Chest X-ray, AP view. Patient: 25 years old, sex M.
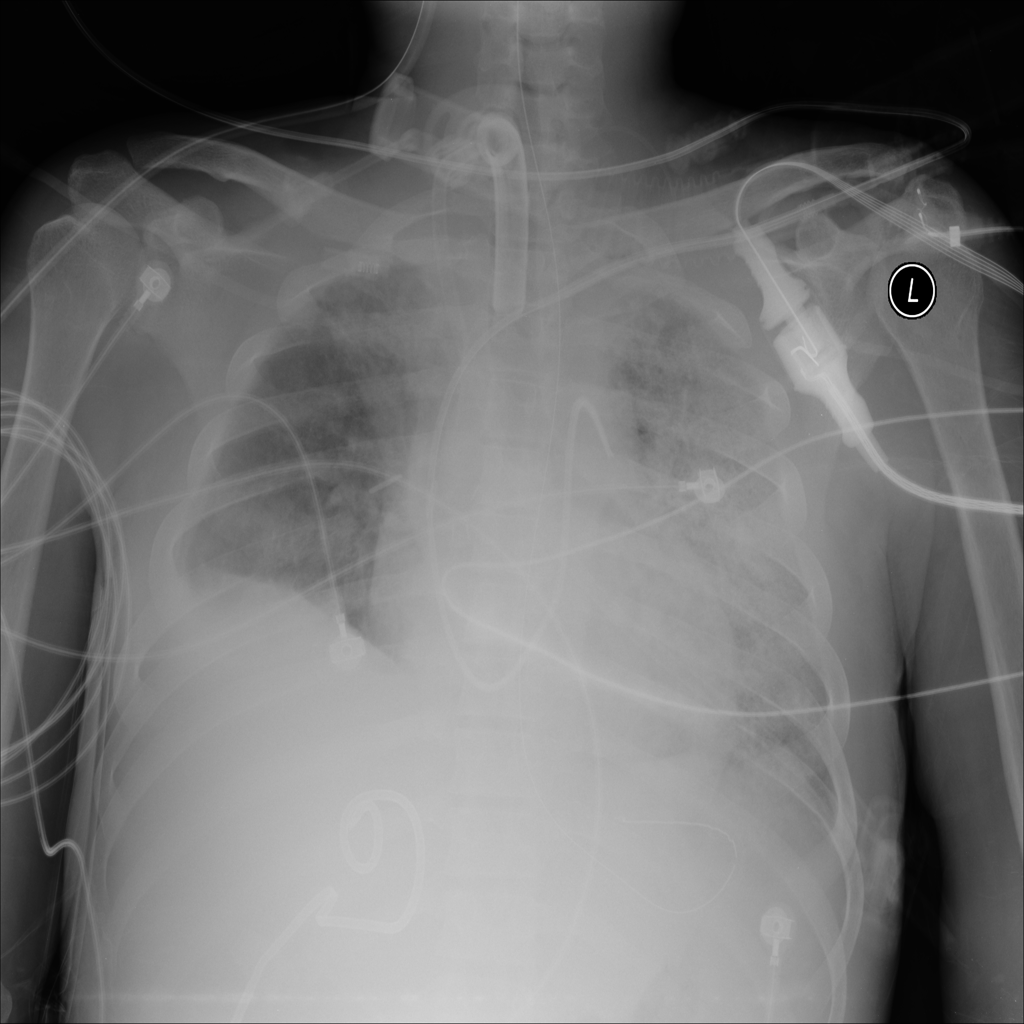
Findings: Consolidation, Infiltration